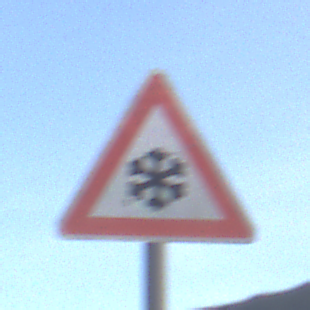
Verkehrszeichen: SchneeOderEisglaette
Umgebung: Outdoor, Nature
Tageszeit: SunriseSunset
Wetter: PartlyCloudy
Licht: Natural
Jahreszeit: NotSpecified
Kontrast: HighContrast